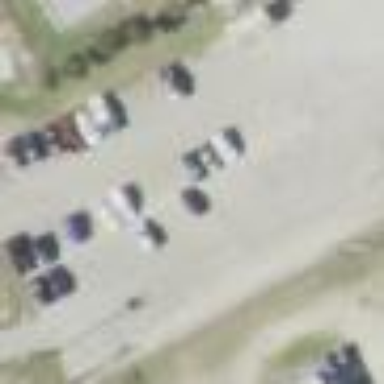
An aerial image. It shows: Parking area with surface.